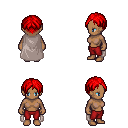
a pixel art fantasy rpg character, female body template, human, dark skin, gray cape, red pants, red parted hairstyle, four views (front, back, left, right), 2x2 character sprite sheet, small pixel art, hard edges, no anti-aliasing